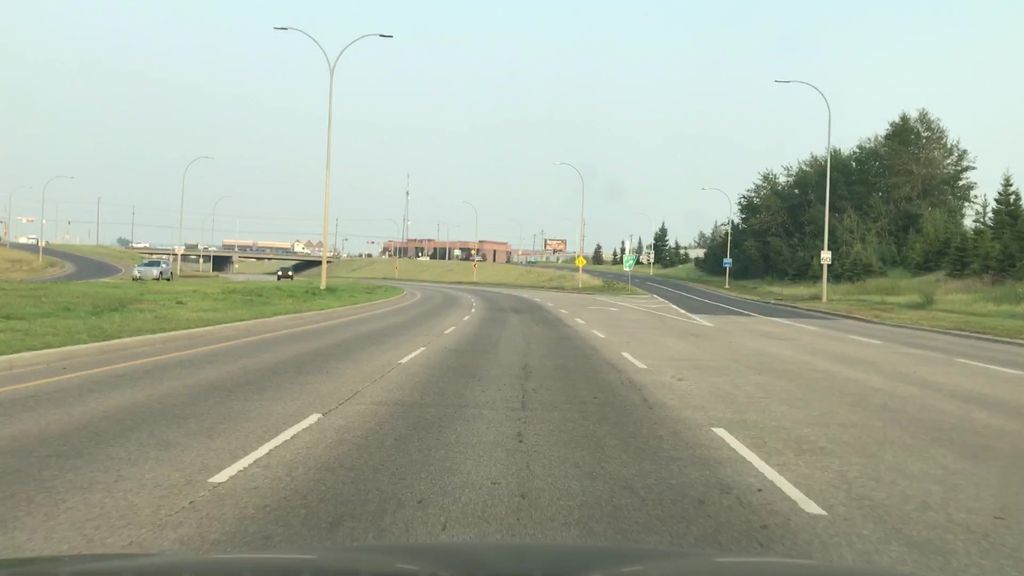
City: edmonton